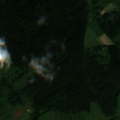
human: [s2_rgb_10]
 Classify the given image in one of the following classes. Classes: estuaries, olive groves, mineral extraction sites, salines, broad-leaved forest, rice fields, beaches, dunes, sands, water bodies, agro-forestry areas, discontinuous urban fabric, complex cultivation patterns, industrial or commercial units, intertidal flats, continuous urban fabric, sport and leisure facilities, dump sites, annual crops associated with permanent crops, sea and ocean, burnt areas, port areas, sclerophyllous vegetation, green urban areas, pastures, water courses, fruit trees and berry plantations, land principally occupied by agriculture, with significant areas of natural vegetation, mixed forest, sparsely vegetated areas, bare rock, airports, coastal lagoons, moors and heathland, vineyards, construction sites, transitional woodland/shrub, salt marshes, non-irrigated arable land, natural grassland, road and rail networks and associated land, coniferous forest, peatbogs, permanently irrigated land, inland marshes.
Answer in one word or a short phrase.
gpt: land principally occupied by agriculture, with significant areas of natural vegetation, broad-leaved forest, coniferous forest